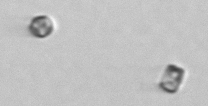
Label: Thalassiosira_sp_aff_mala